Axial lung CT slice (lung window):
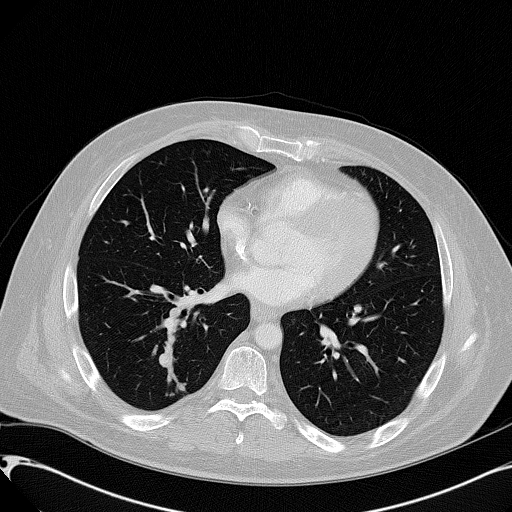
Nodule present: yes
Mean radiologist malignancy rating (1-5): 4.5